Interaction volume radius: 5 \u00c5
Interaction volume height: 25 \u00c5
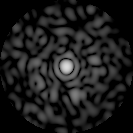
Disorder parameter: 0.8221